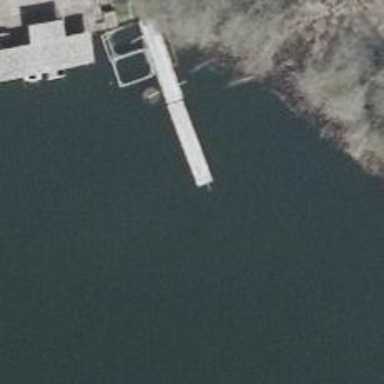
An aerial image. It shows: Man-made pier.